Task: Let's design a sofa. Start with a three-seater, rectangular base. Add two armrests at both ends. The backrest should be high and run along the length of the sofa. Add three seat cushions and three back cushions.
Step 264:
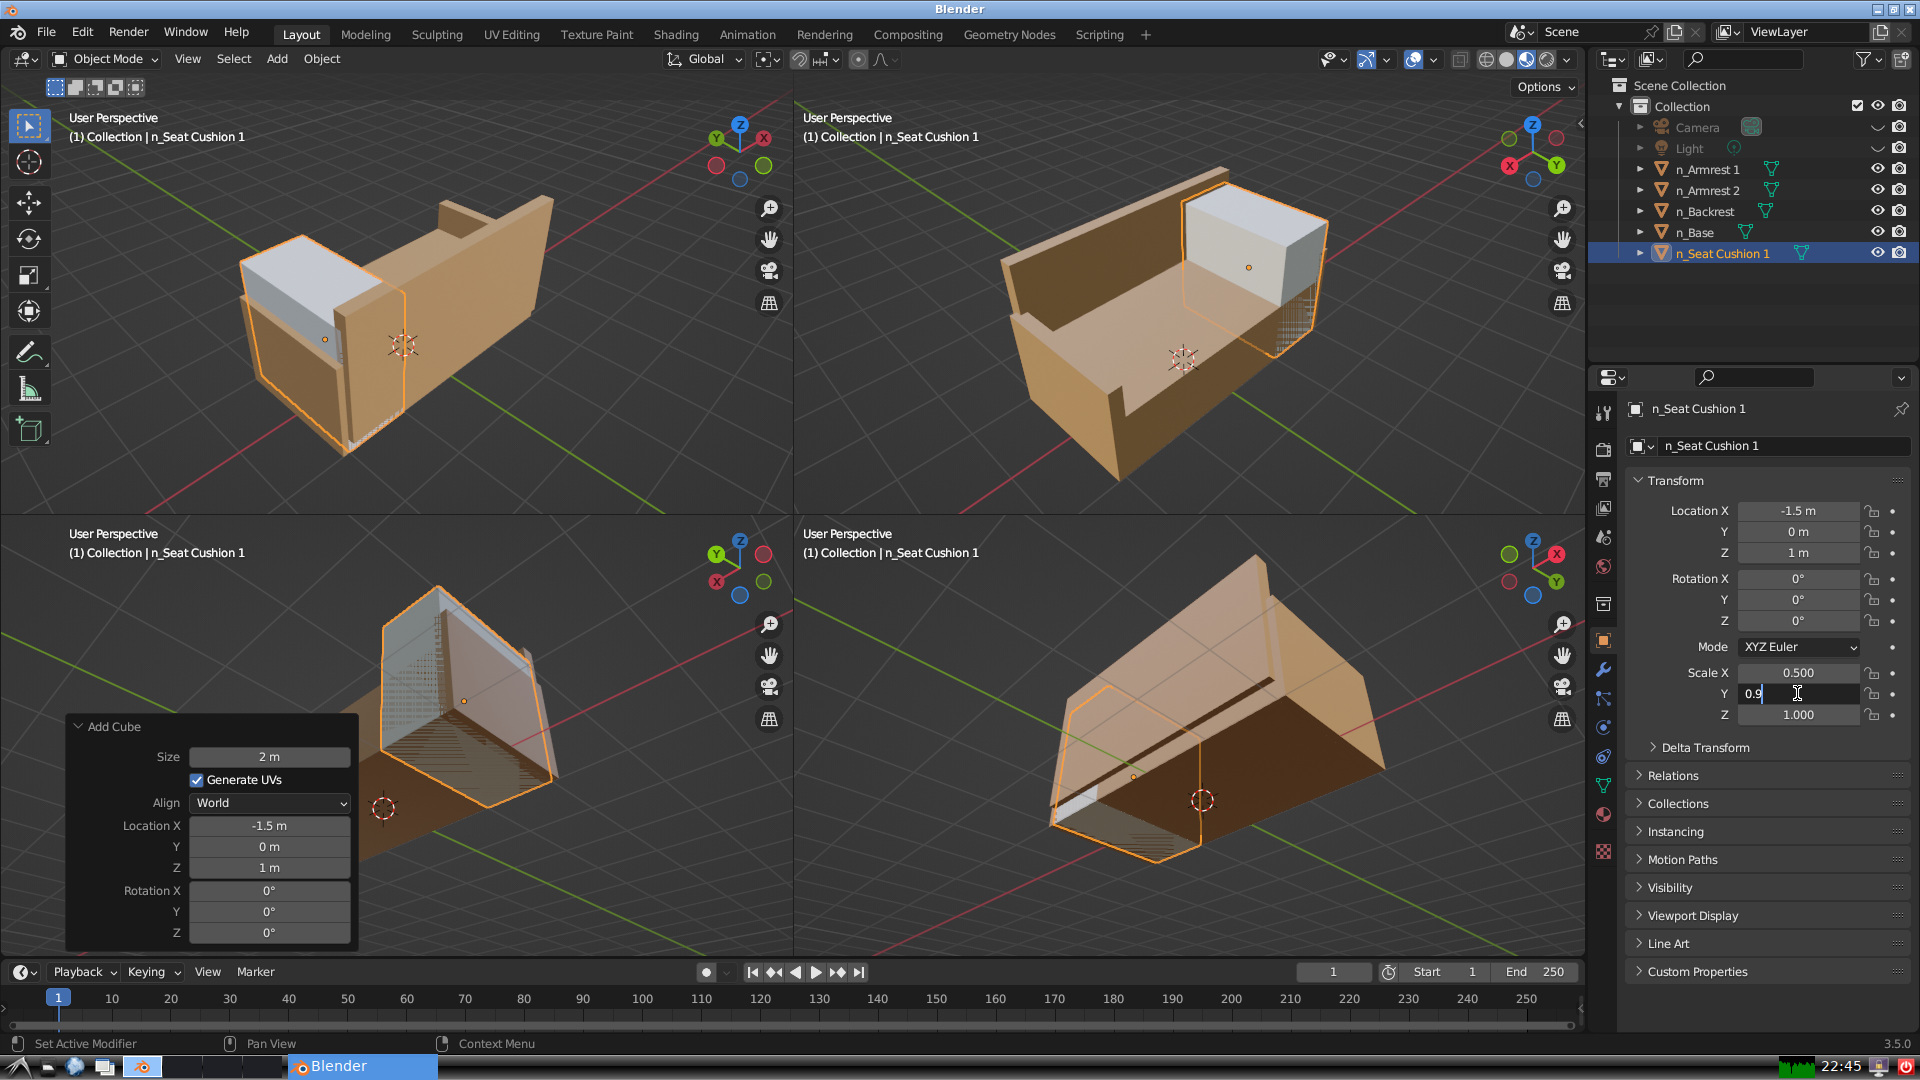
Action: {"key_press": ['Return']}